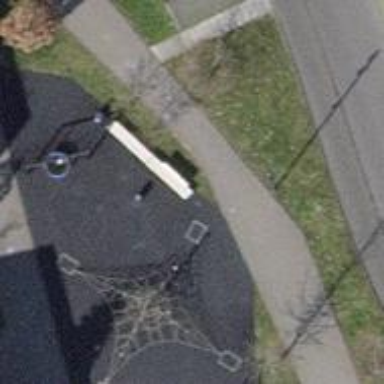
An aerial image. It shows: Playground area for leisure land.